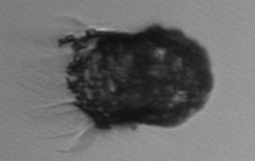
Label: Tintinnopsis